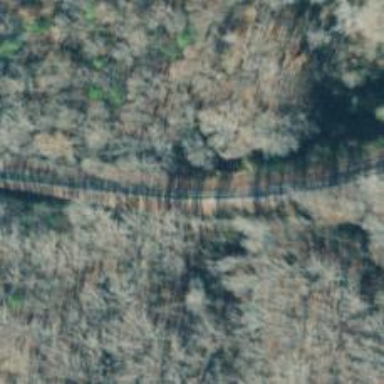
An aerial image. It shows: Railway track.